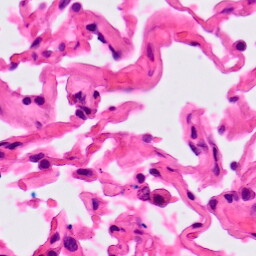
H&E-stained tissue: Lung